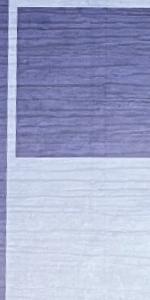
Label: Empty